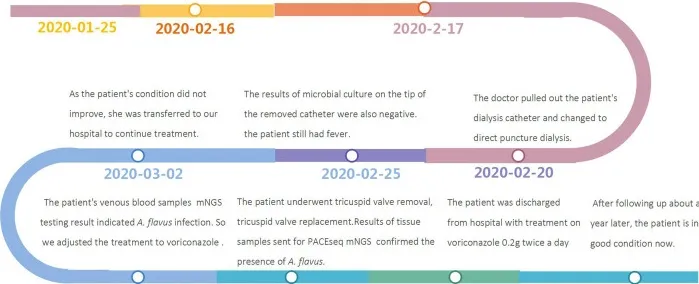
Timeline of the reported case.
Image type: chart (chart)